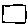
Label: square